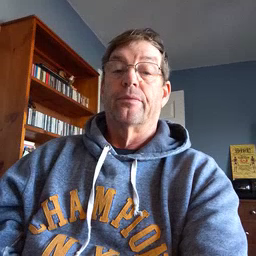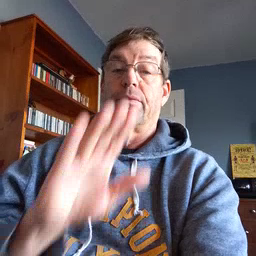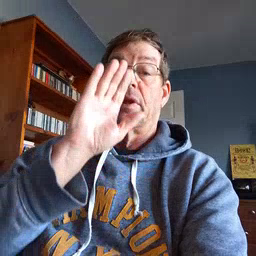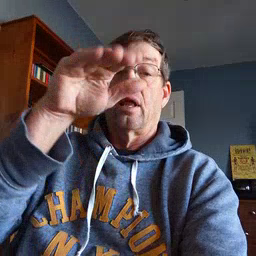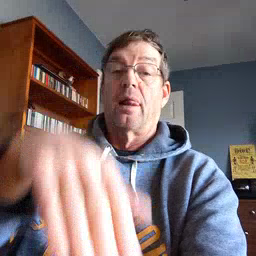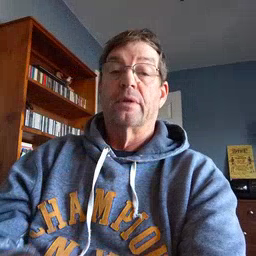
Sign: elephant